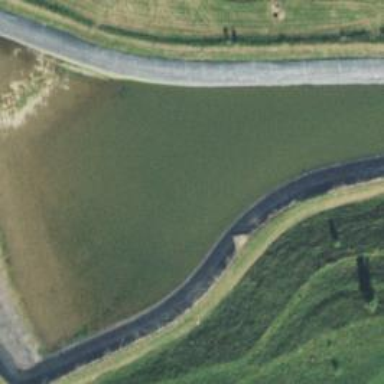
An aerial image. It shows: Reservoir of natural water.